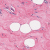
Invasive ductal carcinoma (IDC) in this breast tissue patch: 0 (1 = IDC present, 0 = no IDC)